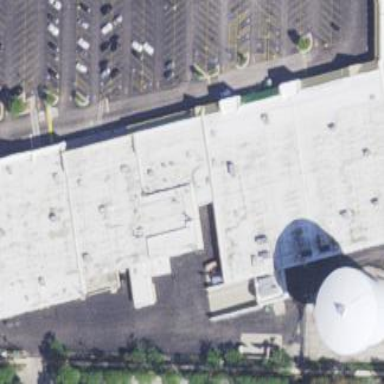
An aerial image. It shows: Retail building with fitness center on the premises.